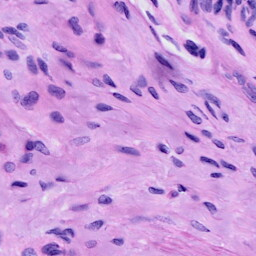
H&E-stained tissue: Cervix